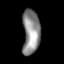
Tissue: lung
Cell type: Epithelial cells
Senescence score: 0.2087
Nuclear area (px): 764
Mean DAPI intensity: 140.427